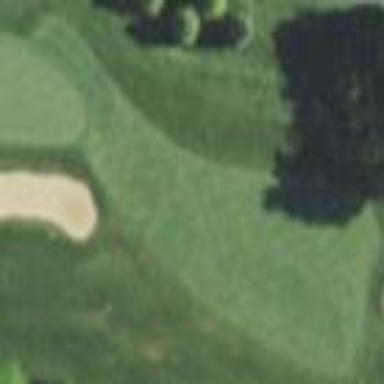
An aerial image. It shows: Grassy area designated as golf fairway.